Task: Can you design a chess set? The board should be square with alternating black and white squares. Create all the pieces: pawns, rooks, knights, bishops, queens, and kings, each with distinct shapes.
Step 518:
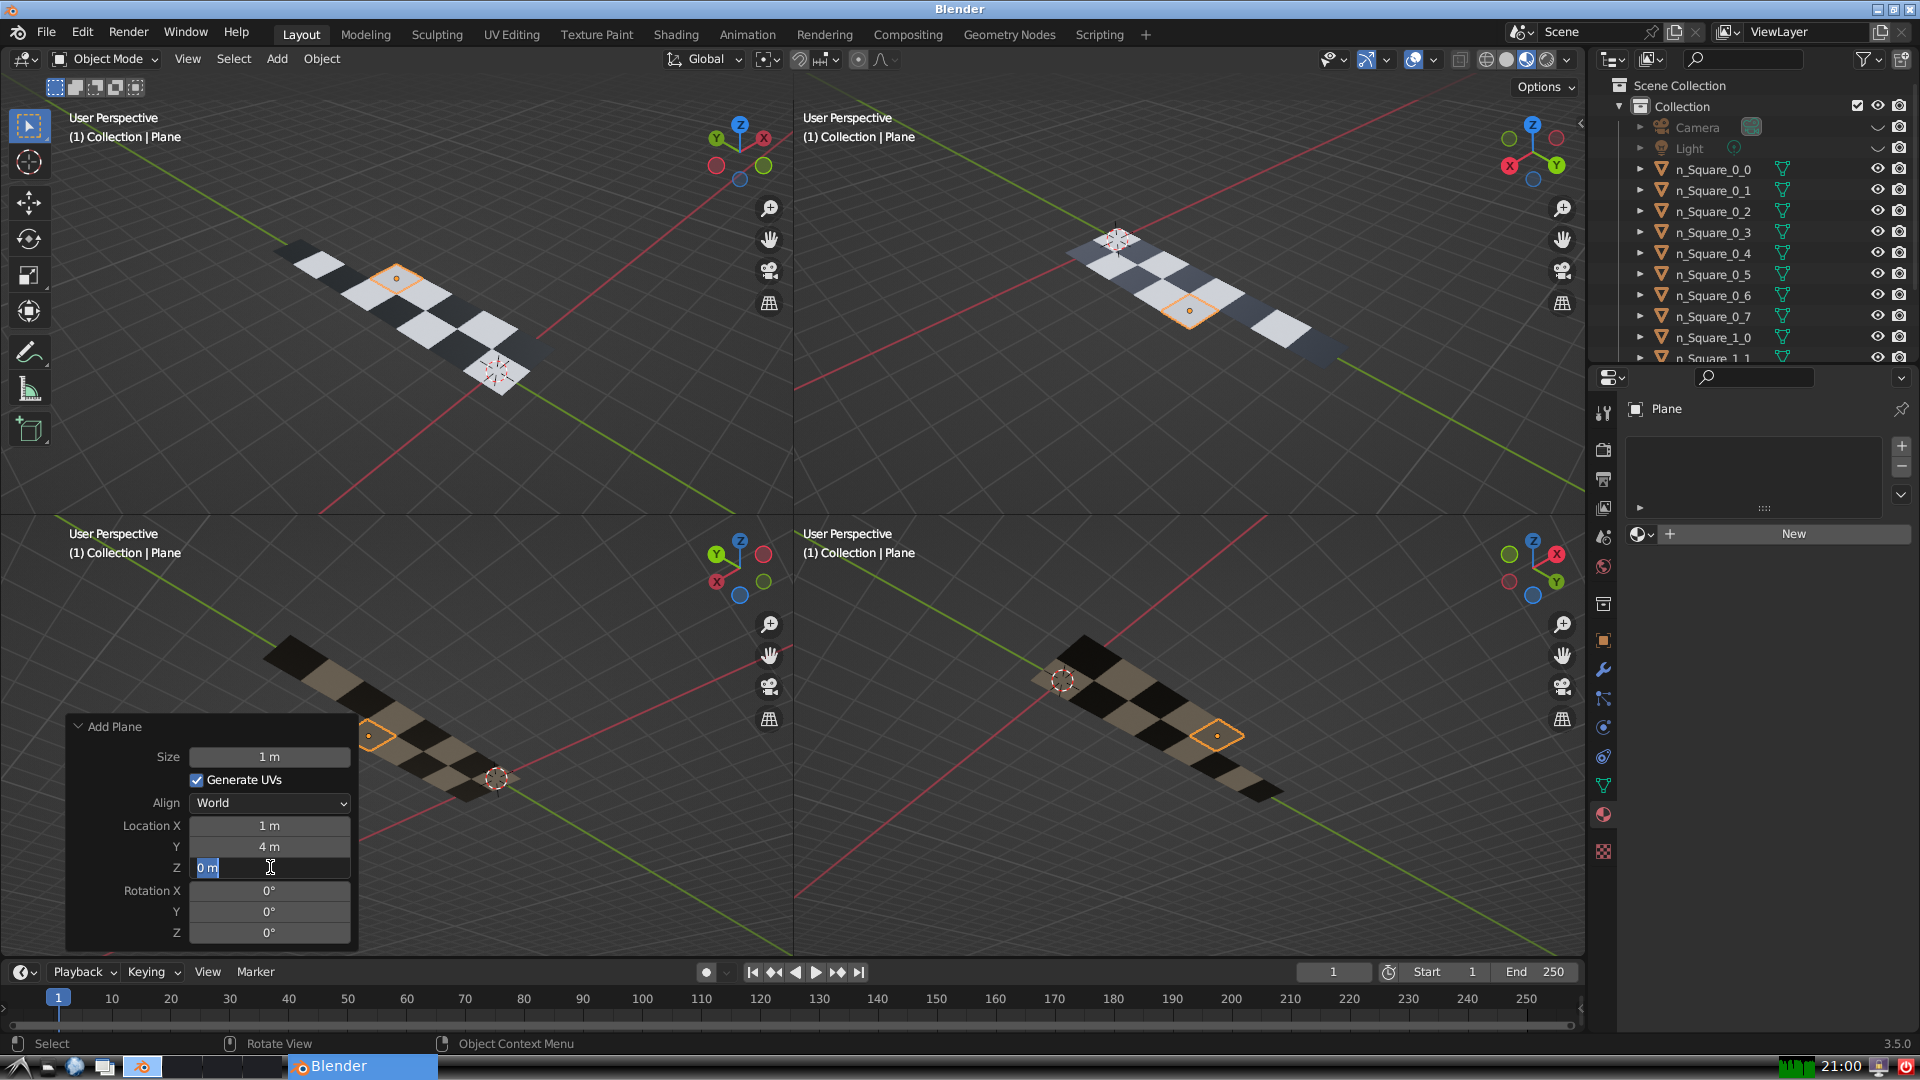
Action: input_text: 0.0